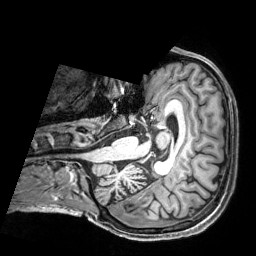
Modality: T1w
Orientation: axial
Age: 32
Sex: male